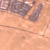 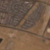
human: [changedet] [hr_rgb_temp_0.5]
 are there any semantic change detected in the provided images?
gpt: Many houses have been built in the existing housing development.